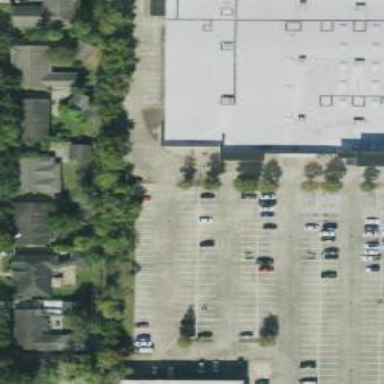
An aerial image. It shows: Parking space is available.